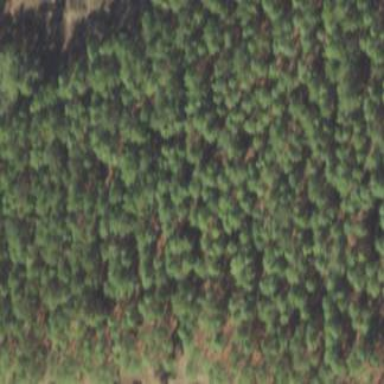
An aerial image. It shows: Forest area dominated by needle-leaved trees.